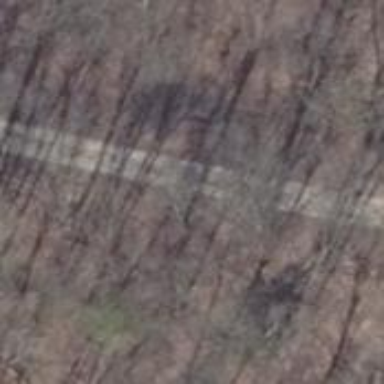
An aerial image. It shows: Track road with concrete surface and grade 1 track type.